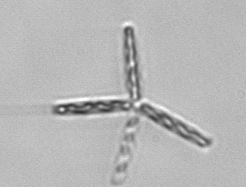
Label: Thalassionema